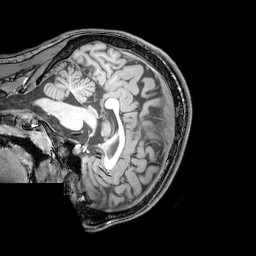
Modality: T1w
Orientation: sagittal
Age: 21
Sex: male
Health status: healthy
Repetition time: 0.081 s
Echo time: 0.037 s